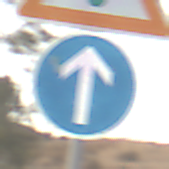
Verkehrszeichen: VorgeschriebeneFahrtrichtungGeradeaus
Zusatzzeichen oben: Lichtzeichenanlage
Umgebung: Outdoor, RoadRail
Tageszeit: SunriseSunset
Wetter: PartlyCloudy
Licht: Natural
Jahreszeit: NotSpecified
Kontrast: LowContrast